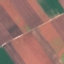
Label: AnnualCrop